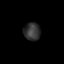
Tissue: lung
Cell type: Epithelial cells
Senescence score: 0.1555
Nuclear area (px): 290
Mean DAPI intensity: 51.255